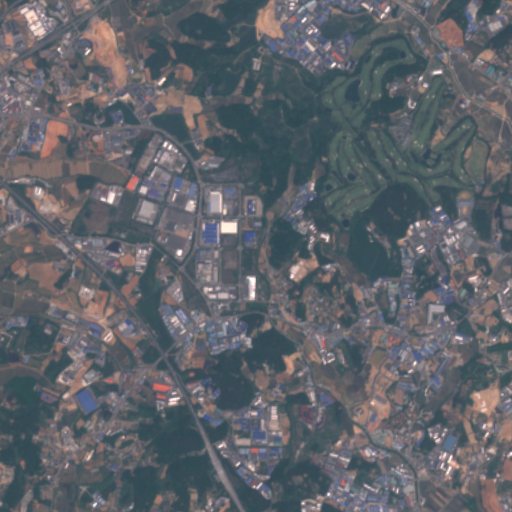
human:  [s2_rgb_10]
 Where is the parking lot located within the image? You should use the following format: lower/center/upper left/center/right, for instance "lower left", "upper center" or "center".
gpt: The parking lot is located in the lower center of the image.
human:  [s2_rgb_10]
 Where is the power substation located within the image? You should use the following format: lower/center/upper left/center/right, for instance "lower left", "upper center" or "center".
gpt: The power substation is located in the center of the image.
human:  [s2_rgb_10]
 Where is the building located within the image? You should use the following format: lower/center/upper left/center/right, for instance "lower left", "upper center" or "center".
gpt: There is no building in the image.